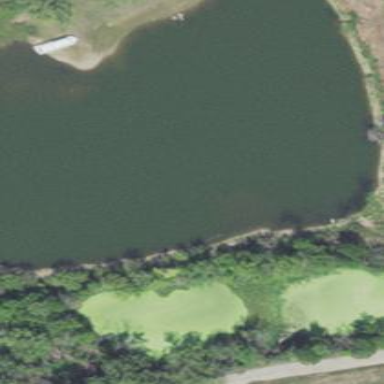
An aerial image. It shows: Serene pond surrounded by nature.